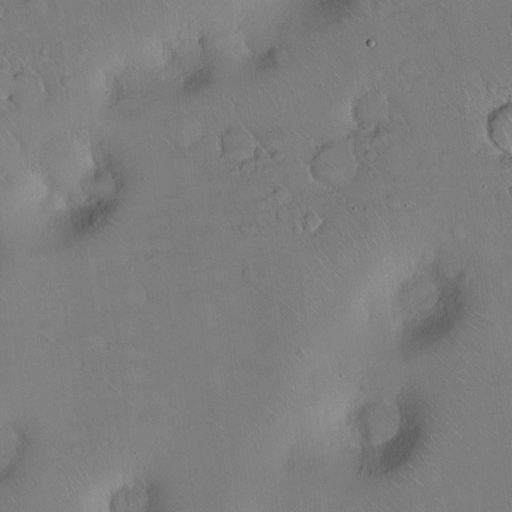
Classes present: Background, Cone